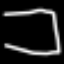
Label: square